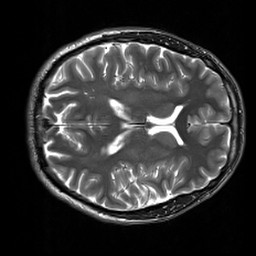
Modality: T2w
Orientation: axial
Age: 26
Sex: male
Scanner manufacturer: siemens
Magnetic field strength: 3 T
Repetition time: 7 s
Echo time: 0.09 s